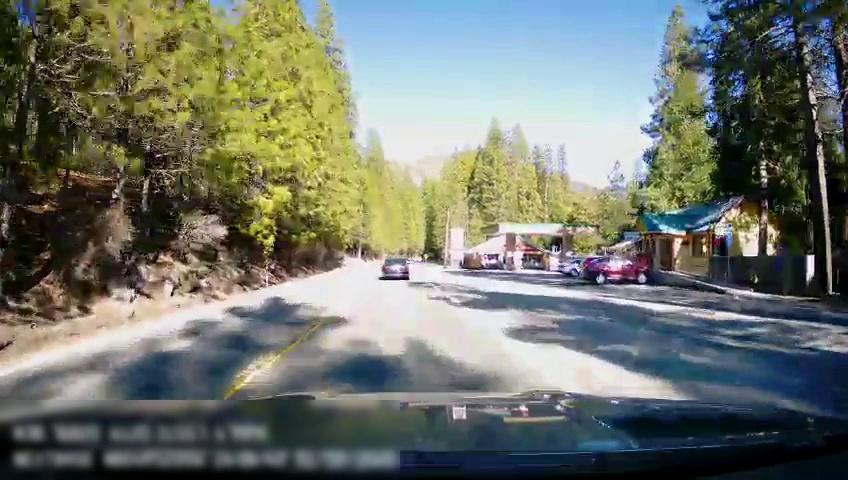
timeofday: Day
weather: Sunny
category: Drivable Space
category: Vehicles | Car
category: Vehicles | SUV
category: Vehicles | Car
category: Lanes | Opposite Lane
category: Lanes | Current Lane